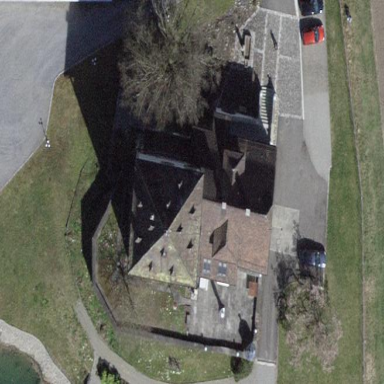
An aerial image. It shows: Stately castle with historic significance.